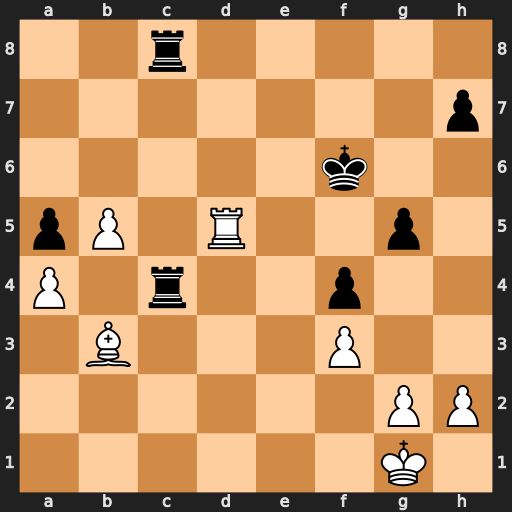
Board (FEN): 2r5/7p/5k2/pP1R2p1/P1r2p2/1B3P2/6PP/6K1
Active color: w
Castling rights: -
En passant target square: -
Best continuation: Bxc4 Rxc4 b6